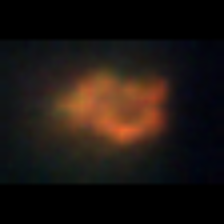
Taxon: Unknown_detritus
Group: Unknown